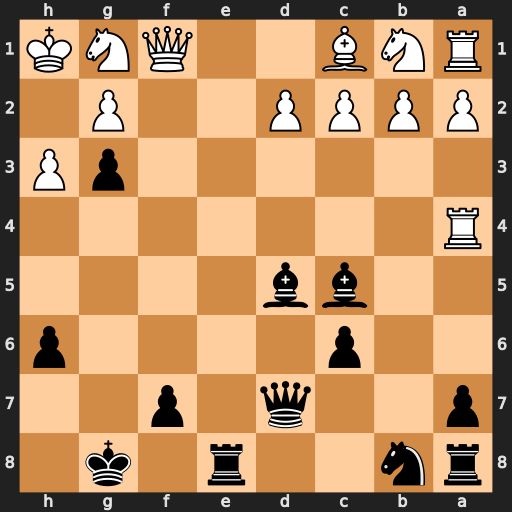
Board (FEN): rn2r1k1/p2q1p2/2p4p/2bb4/R7/6pP/PPPP2P1/RNB2QNK
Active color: b
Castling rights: -
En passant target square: -
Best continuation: Bf2 Nc3 Re1